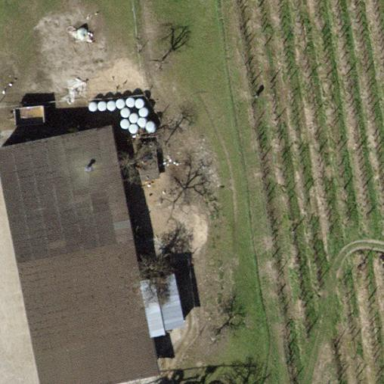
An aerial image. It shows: Skillion-roofed farm auxiliary building.